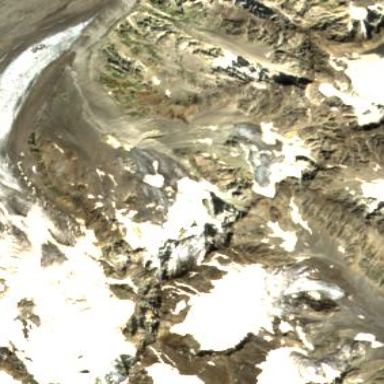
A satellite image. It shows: Stunning view of glacier.